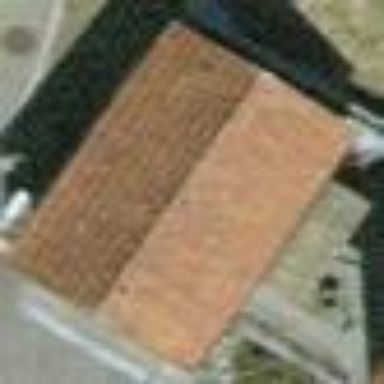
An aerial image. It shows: Garage.